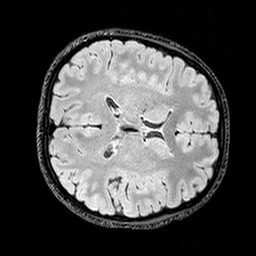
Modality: T2w
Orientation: axial
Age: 25
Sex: female
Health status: healthy
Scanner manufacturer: siemens
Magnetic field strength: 3 T
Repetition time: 5 s
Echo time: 0.396 s